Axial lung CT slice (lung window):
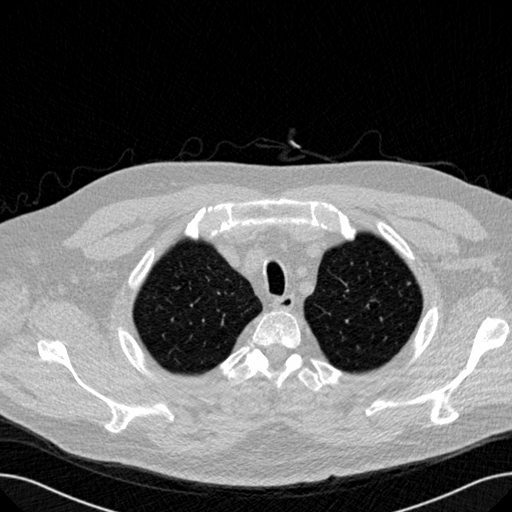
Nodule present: no